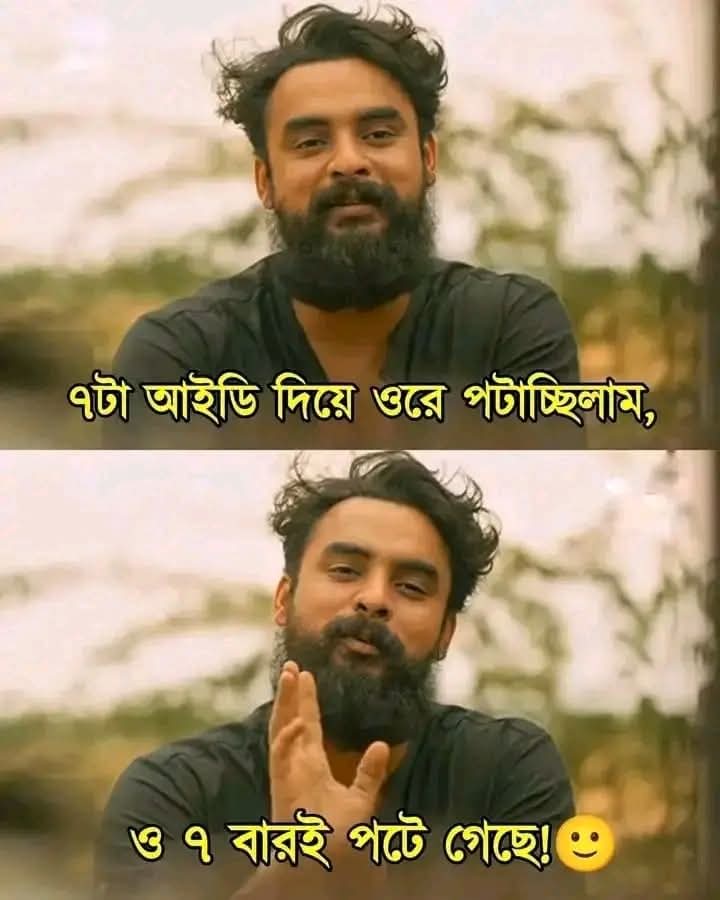
Text: ৭টা আইডি দিয়ে ওরে পটাচ্ছিলাম,
ও ৭ বারই পটে গেছে!
Label: Non Hate